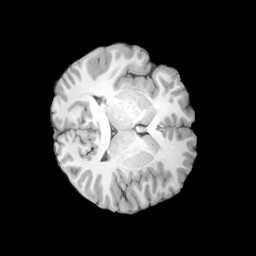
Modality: T1w
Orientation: axial
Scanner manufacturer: siemens
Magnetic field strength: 3 T
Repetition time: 2 s
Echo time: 0.0024 s